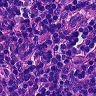
Metastatic tissue present: no